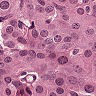
Metastatic tissue present: yes